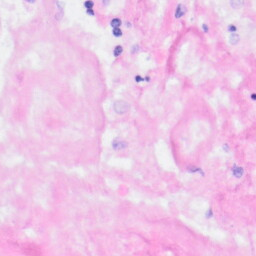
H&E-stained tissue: Kidney